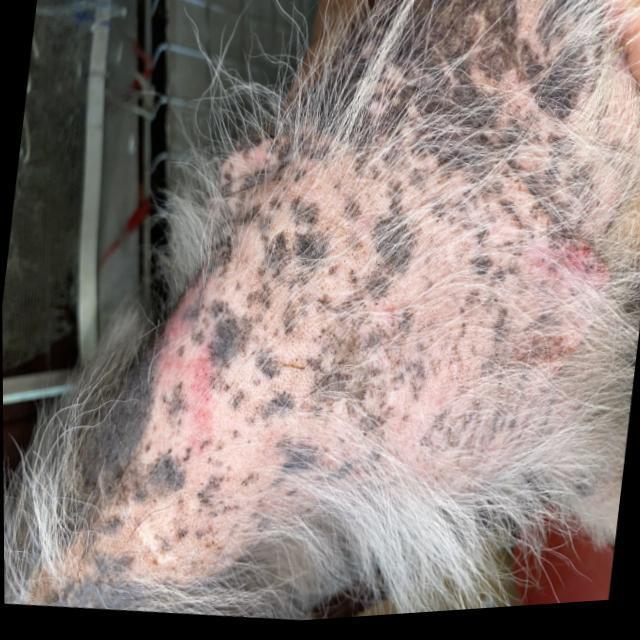
Canine demodicosis (Demodex mange) — caused by Demodex canis mites. Presents with alopecia, follicular papules, pustules, and comedones. Often localized on face and forelimbs.